Question: i am working on mobile app using phonegap.Here i am trying to display my database values into a list in my html page called .But i couldn't insert it as a links. could you pls help me to insert it as a links. when i click on those links it will display the details of that partcular data into a new page.
'''
<!DOCTYPE html>
<html>
<head>
<meta name="viewport" content="initial-scale=1, maximum-scale=1">
<link rel="stylesheet" href="css/jquery.mobile-1.4.4.min.css" />
<script src="js/jquery-1.11.1.min.js"></script>
<script src="js/jquery.mobile-1.4.4.min.js"></script>
<script src="js/nextPage.js"></script>
<title>Edfutura1</title>
</head>
<center>
<body id="category_id">
<div data-role="page" id="catlist">
<div id="loading" > </div>
<div data-role="header" data-position="fixed" data-theme="b">
<h1>category</h1>
</div>
<div data-role="main" class="ui-content">
<form id="nextForm" >
<ul data-role="listview" data-inset="true" id="category">
<li>
</li>
</ul>
</form>
</div>
</div>
</body>
</center>
</html>
'''
'''
var base_url="http://dev.edfutura.com/nithin/jps/edfuturaMob/";
$(document).on("pageinit","#catlist", function() {
var submitUrl = base_url+"categorylist/get_categorylist";
//$("#loading").css("display", "block");
$.ajax({
url: submitUrl,
dataType: 'json',
type: 'POST',
success: function(response)
{
var categoryList = $('#category');
var category;
for(var i = 0, len = response.length; i < len; i++)
{
//pls do something
category = response[i];
categoryList.append($('<li>').attr('id', category.category_id).html(category.category_name));
}
},
error: function()
{
alert("error");
}
});
});
'''
and are my db values. i want the details of category_name by clicking on it. i failled to do so. pls help me...

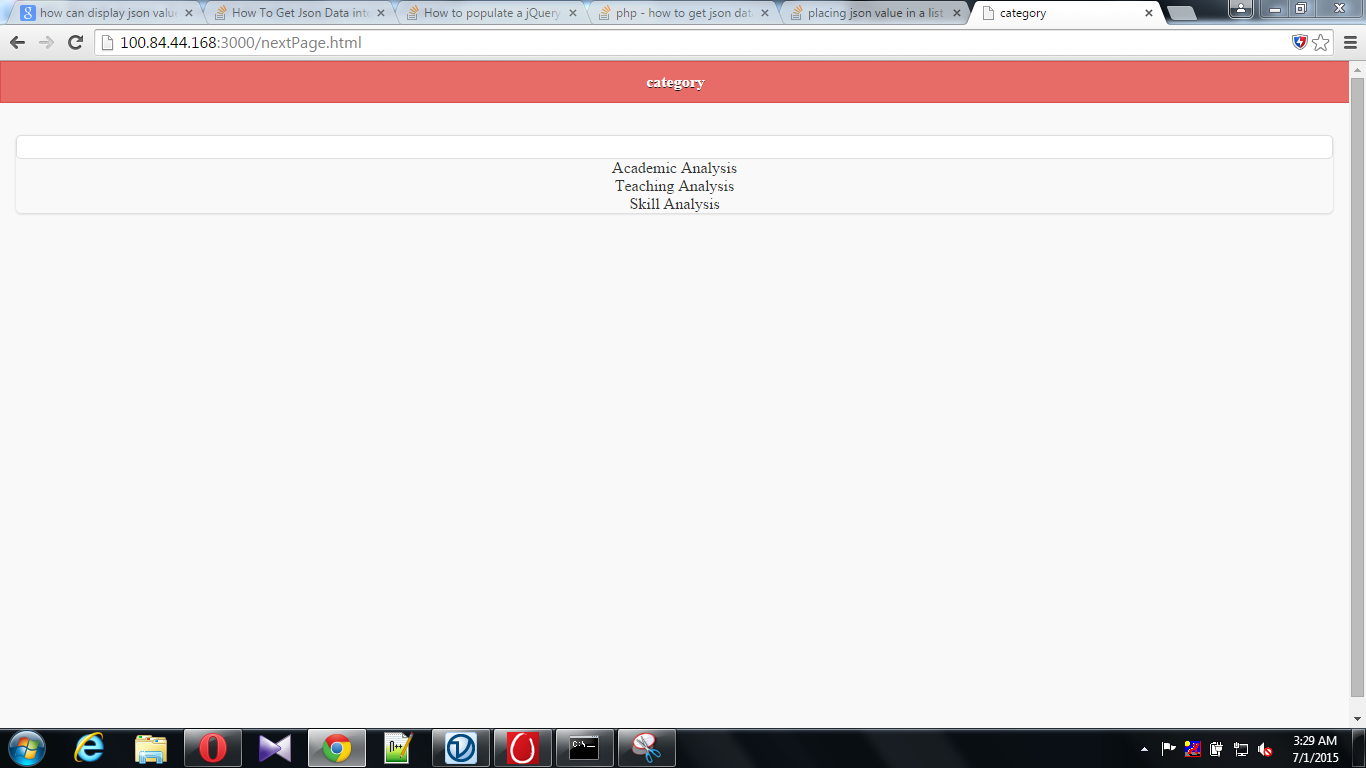
Answer: You could add the anchor tag inside the li element:
'''
var a = $('<a>').attr('href', '#').html(category.category_name);
categoryList.append($('<li>').attr('id', category.category_id).append(a));
'''